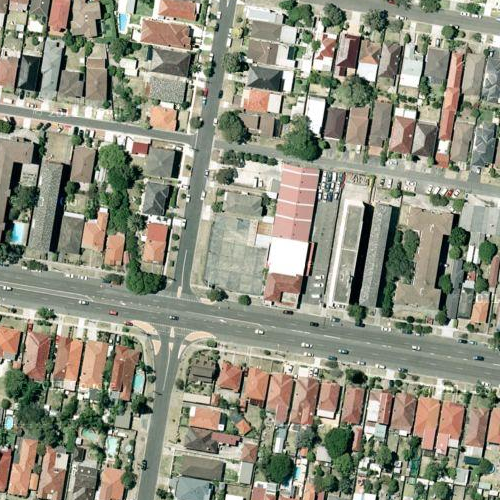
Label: sydney